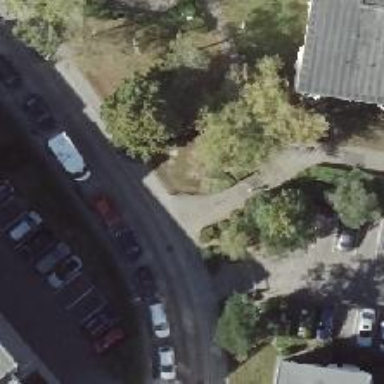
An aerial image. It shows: Residential road with sidewalks on both sides.